Question: I'm trying to get the Layout of a 'JDialog' of mine to fit a particular look that a program in which I'm porting to Java has, I've used several LayoutManagers before with great success yet for some reason I cannot seem to get this working at all. My goal is to have the Right (East) side of the 'JDialog' contain a "Find Next" and "Cancel" button in a top-down order and then any extra space below so that the two buttons are always at the top of the 'JDialog', yet for some reason 'BoxLayout' is continously ignoring any attempts at changing (this is where I'm lost) the width of a 'JButton'. Code follows.
'''
JButton findNext = new JButton("Find Next");
JButton cancel = new JButton("Cancel");
cancel.setPreferredSize(new Dimension((int)findNext.getPreferredSize().getWidth(),
(int)cancel.getPreferredSize().getHeight()));
JPanel example = new JPanel();
example.setLayout(new BoxLayout(example, BoxLayout.Y_AXIS));
example.add(findNext);
example.add(cancel);
example.add(Box.createGlue());
'''
No matter what I try, 'cancel' always retains it's normal size. I've tried 'setMinimumSize()' and 'setMaximumSize()' with the same parameters as 'setPreferredSize' with no luck. I've even tried 'cancel.setPreferredSize(new Dimension(500, 500));' and the buttons height was the only thing adjusted, it STILL retained the default width it was given.
To clear up any questions, here is what it looks like (now that I've finished it) and you'll see that the "Find Next" and "Cancel" buttons are not the same size.

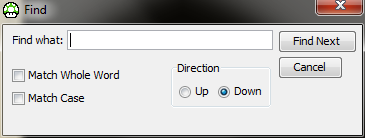
Answer: I know this is an old question but I don't really see a good explanation. So for the sake of searchers that stumble upon this I will add my two cents.
There are three methods associated with sizing components in Swing: setPreferredSize(), setMinimumSize(), and setMaximumSize(). However, the important point is that it is up to the particular layout manager being used as to whether or not it honors any of these methods.
For BoxLayout (the layout the original poster is using):
- 'BoxLayout'- 'BoxLayout'-
The OP is using a Y_AXIS BoxLayout which is why only his height was being changed.
I put together a page with this same information for all of the layout managers. Hopefully it can help some searchers out: <URL>